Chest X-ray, AP view. Patient: 31 years old, sex F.
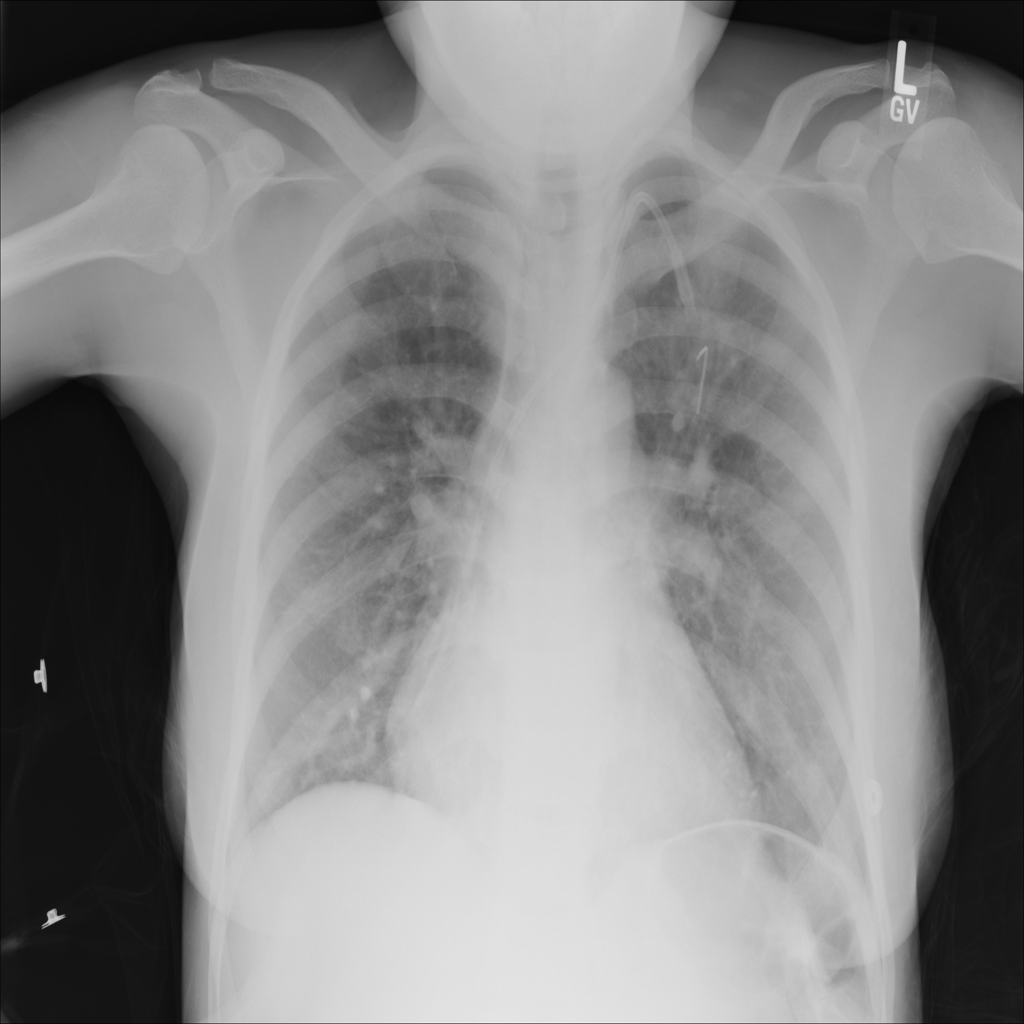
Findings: No Finding